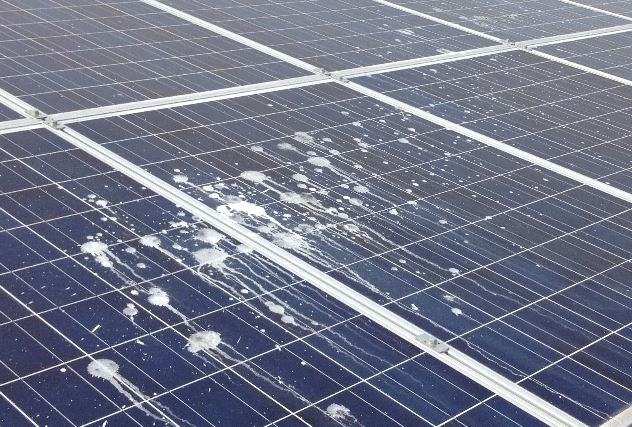
Label: Bird-drop